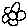
Label: flower